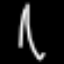
Label: donut